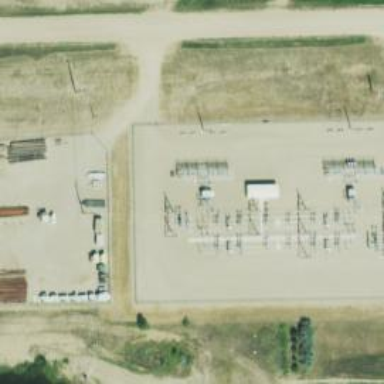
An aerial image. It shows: Switch used for power control.